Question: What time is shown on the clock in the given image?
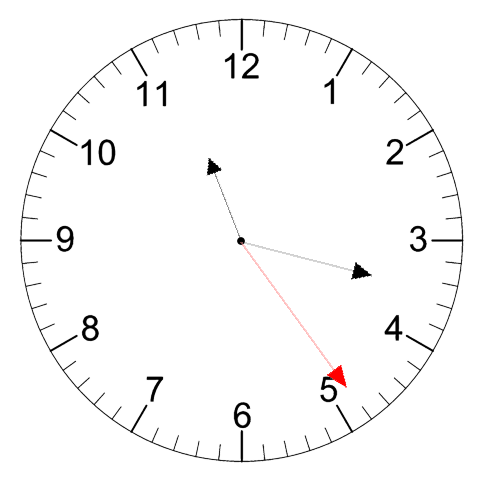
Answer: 11:17:24